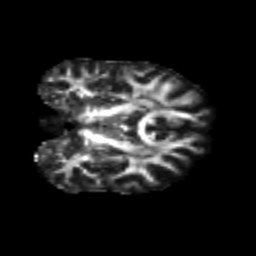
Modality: FA
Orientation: coronal
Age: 24
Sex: female
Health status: healthy
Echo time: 0.074 s